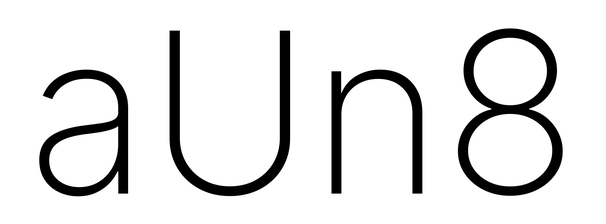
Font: Inter_ExtraLight